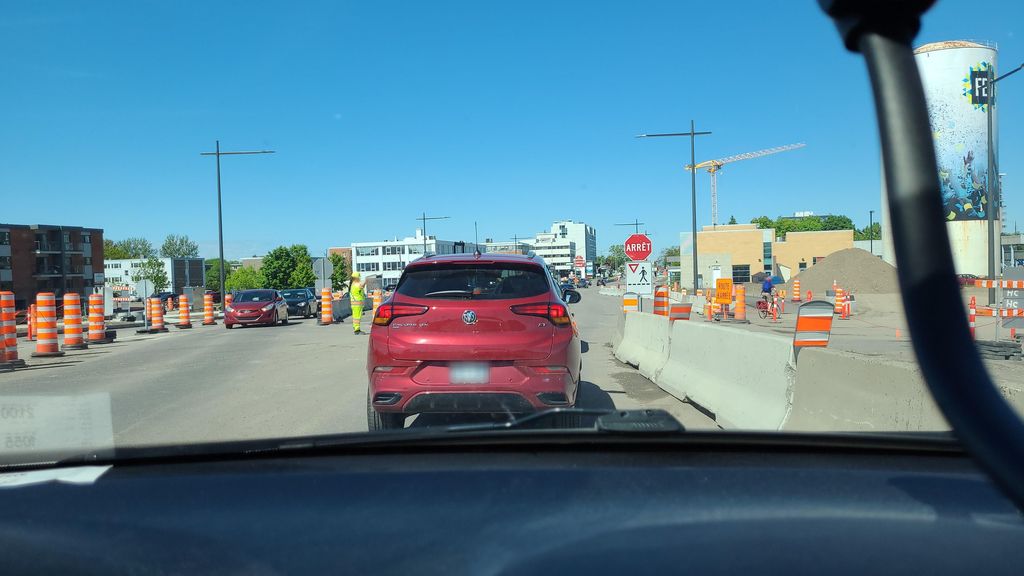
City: quebec_city